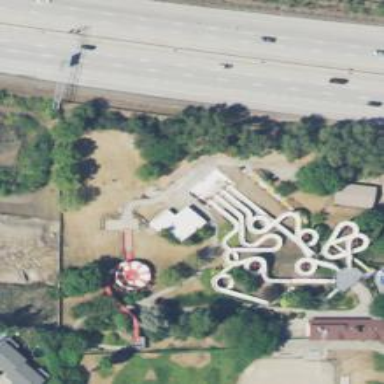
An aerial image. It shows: Water slide attraction.